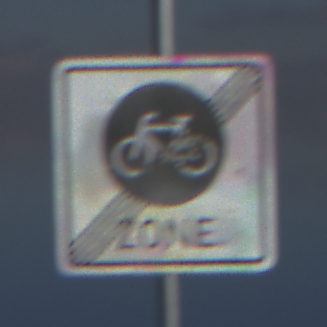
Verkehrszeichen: EndeFahrradzone
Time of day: MorningAfternoon
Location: Outdoor (Nature)
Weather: PartlyCloudy
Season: NotSpecified
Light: Natural